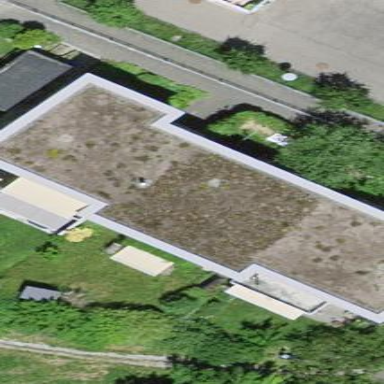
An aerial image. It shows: Residential building.